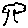
Label: tree